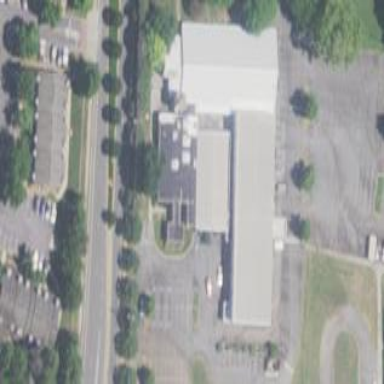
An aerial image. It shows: Building serving as place of worship.